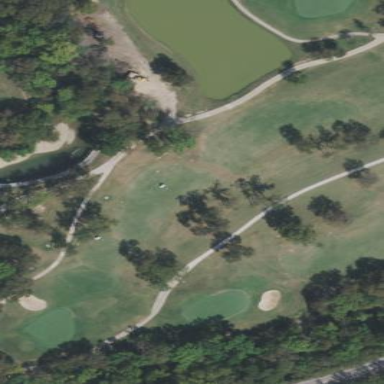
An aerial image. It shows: Golf fairway surrounded by grass.